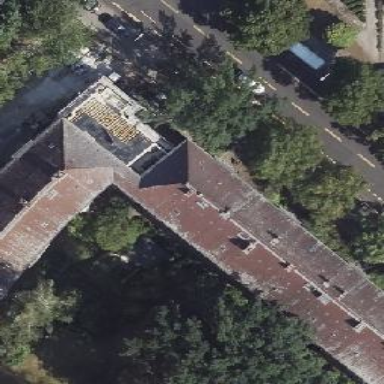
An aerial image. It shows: Apartment building with hipped roof.